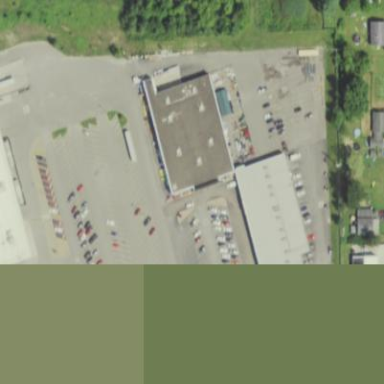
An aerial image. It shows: Building that houses agrarian shop.